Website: walmart
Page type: store-pickup
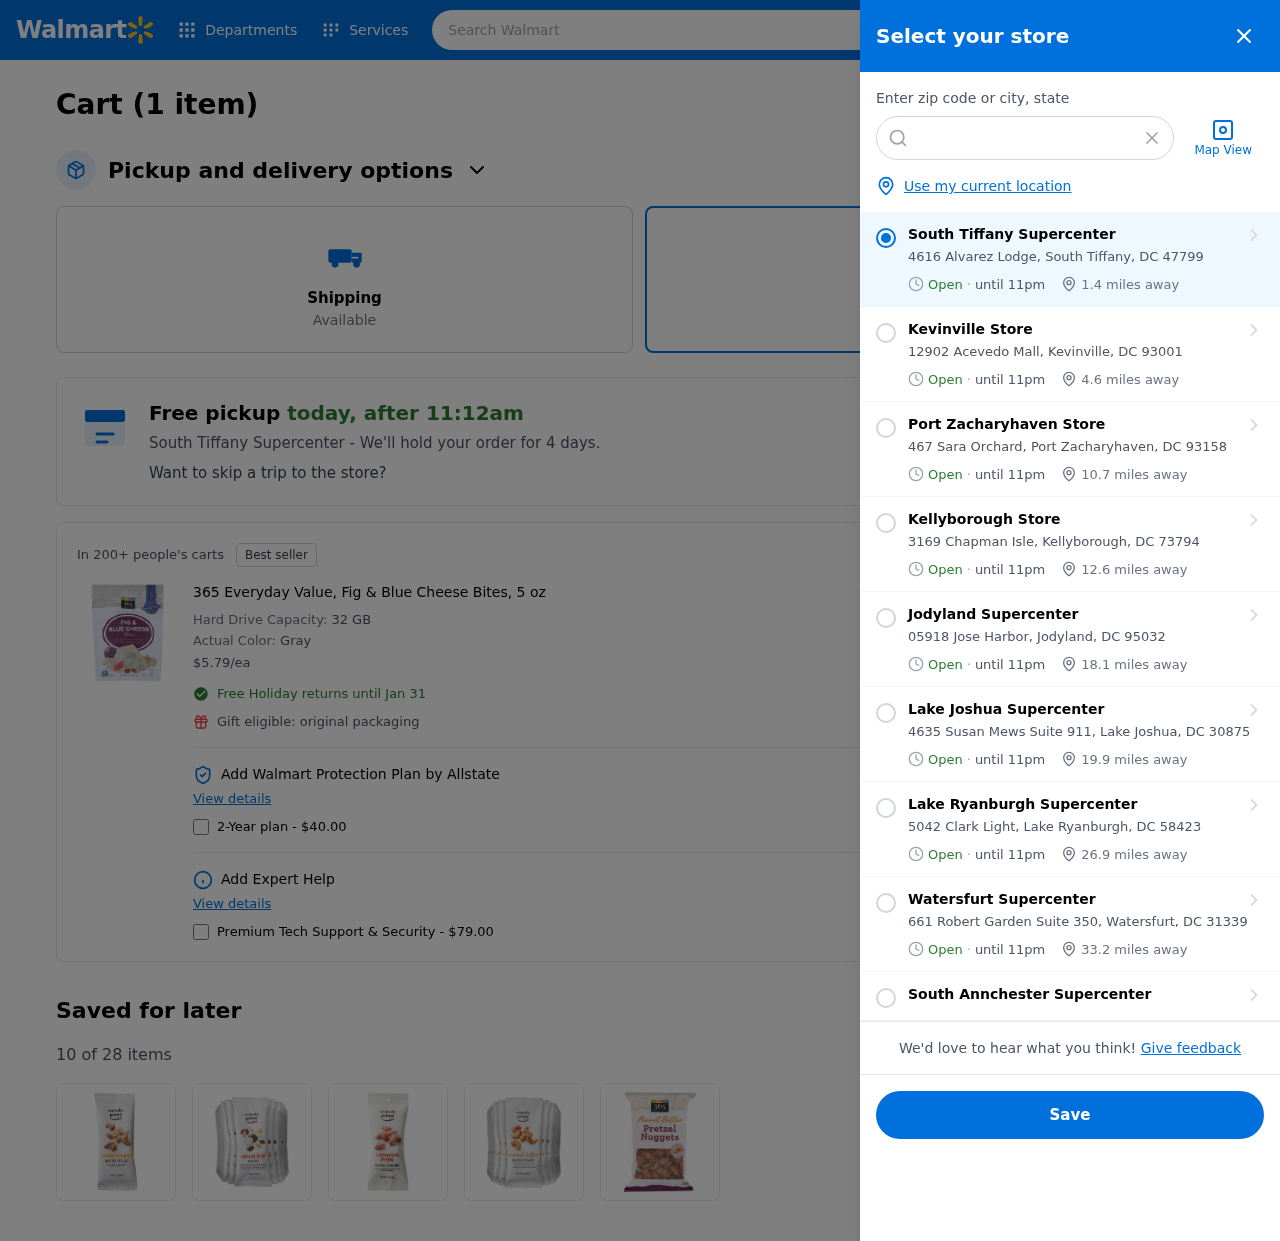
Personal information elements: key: PII_CITY
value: South Tiffany
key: PII_CITY
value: South Tiffany Supercenter
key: PII_CITY_STATE_ZIP
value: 4616 Alvarez Lodge, South Tiffany, DC 47799
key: PII_LOCATION1_CITY
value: Kevinville Store
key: PII_LOCATION1_CITY_STATE_ZIP
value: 12902 Acevedo Mall, Kevinville, DC 93001
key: PII_LOCATION2_CITY
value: Port Zacharyhaven Store
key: PII_LOCATION2_CITY_STATE_ZIP
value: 467 Sara Orchard, Port Zacharyhaven, DC 93158
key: PII_LOCATION3_CITY
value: Kellyborough Store
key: PII_LOCATION3_CITY_STATE_ZIP
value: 3169 Chapman Isle, Kellyborough, DC 73794
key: PII_LOCATION4_CITY
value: Jodyland Supercenter
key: PII_LOCATION4_CITY_STATE_ZIP
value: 05918 Jose Harbor, Jodyland, DC 95032
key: PII_LOCATION5_CITY
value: Lake Joshua Supercenter
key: PII_LOCATION5_CITY_STATE_ZIP
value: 4635 Susan Mews Suite 911, Lake Joshua, DC 30875
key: PII_LOCATION6_CITY
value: Lake Ryanburgh Supercenter
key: PII_LOCATION6_CITY_STATE_ZIP
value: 5042 Clark Light, Lake Ryanburgh, DC 58423
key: PII_LOCATION7_CITY
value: Watersfurt Supercenter
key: PII_LOCATION7_CITY_STATE_ZIP
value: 661 Robert Garden Suite 350, Watersfurt, DC 31339
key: PII_LOCATION8_CITY
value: South Annchester Supercenter
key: PII_POSTCODE
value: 47799
Product elements: key: PRODUCT1_NAME
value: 365 Everyday Value, Fig & Blue Cheese Bites, 5 oz
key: PRODUCT1_PRICE
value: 5.79
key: PRODUCT1_DESC
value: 32 GB
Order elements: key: ORDER_NUM_ITEMS
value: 1
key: ORDER_NUM_ITEMS
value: Cart (1 item)
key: ORDER_DELIVERY_DATE
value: today, after 11:12am
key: ORDER_ITEM1_QUANTITY
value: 1
Search elements: key: HEADER_SEARCH
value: Search Walmart
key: SEARCH_LOCATION
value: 47799